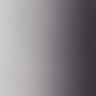
Metastatic tissue present: no